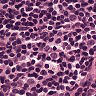
Metastatic tissue present: no